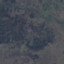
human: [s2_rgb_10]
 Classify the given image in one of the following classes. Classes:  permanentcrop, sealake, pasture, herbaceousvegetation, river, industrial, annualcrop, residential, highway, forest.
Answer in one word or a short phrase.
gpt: HerbaceousVegetation